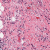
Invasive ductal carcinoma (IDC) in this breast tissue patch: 0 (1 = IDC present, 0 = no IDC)